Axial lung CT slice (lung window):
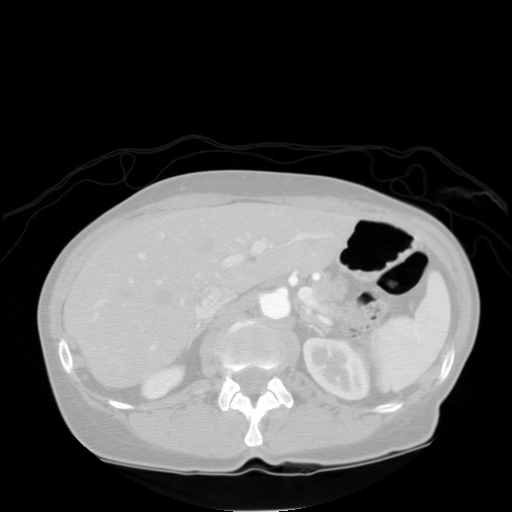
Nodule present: no